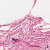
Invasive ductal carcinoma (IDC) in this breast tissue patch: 0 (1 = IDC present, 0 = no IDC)